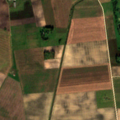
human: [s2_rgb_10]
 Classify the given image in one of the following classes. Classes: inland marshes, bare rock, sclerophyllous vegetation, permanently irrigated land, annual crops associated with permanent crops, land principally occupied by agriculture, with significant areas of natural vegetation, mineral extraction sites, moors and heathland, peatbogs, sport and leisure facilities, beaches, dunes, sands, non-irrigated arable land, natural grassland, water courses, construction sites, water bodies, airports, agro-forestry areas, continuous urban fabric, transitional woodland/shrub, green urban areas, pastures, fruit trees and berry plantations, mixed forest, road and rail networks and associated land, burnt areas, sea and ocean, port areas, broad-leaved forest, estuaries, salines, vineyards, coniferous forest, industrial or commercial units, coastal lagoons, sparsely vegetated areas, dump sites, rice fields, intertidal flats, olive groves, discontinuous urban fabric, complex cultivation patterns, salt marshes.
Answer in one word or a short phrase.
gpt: non-irrigated arable land, complex cultivation patterns